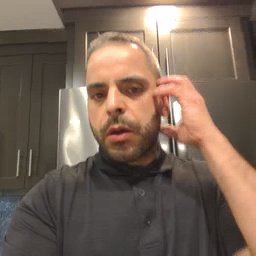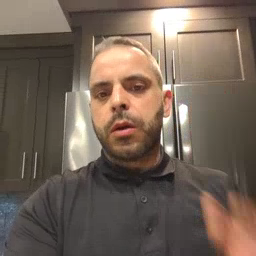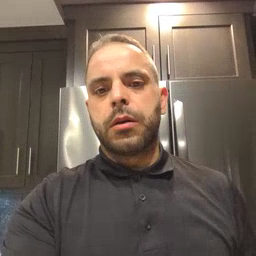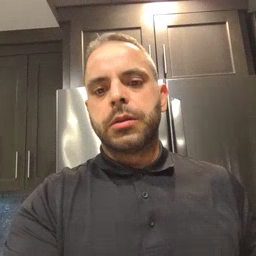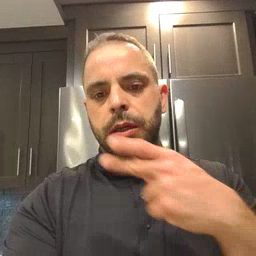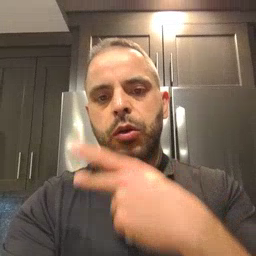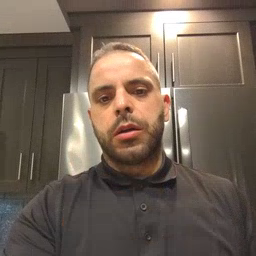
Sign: scissors